Question: I' m developing a simple JSF application which uses Hibernate. I imported all required libraries to WEB-INF/lib folder and also point them in classpath. But when I tried to compile it I got error:

Here is code where I create SessionFactory and use it:
'''
private static SessionFactory buildSessionFactory()
{
try
{
Configuration configuration = new Configuration();//This line
configuration.configure();
serviceRegistry = new ServiceRegistryBuilder().applySettings(configuration.getProperties()).buildServiceRegistry( );
sessionFactory = configuration.buildSessionFactory(serviceRegistry);
return sessionFactory;
}
catch (Exception e)
{
throw new ExceptionInInitializerError(e);
}
}
public static SessionFactory getSessionFactory()
{
return buildSessionFactory();
}
'''
And here I use it:
'''
public static void saveUser( String title)
{
Session session = HibernateUtil.getSessionFactory().openSession();
Client client = new Client();
......
'''
So what am I doing wrong? How can I fix this?
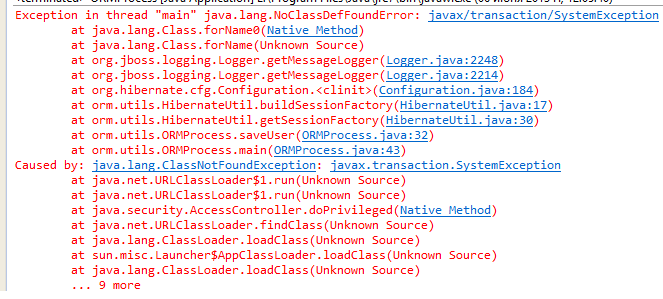
Answer: The 'javax.transaction.SystemException' is in the 'jta-x.y.jar' (x.y is the required version for the version of Hibernate you use). It should be in your classpath.
Hibernate requires a lot of libraries. To manage the dependencies, you should use something like Maven or Ivy.